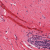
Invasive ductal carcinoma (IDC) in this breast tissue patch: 0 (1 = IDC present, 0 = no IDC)